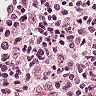
Metastatic tissue present: no